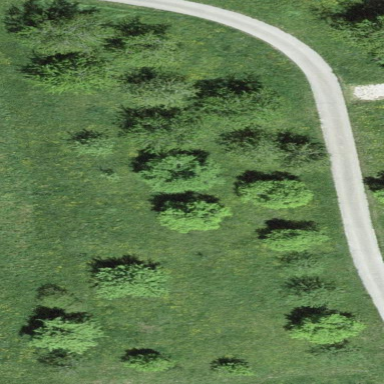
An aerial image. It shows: Orchard.